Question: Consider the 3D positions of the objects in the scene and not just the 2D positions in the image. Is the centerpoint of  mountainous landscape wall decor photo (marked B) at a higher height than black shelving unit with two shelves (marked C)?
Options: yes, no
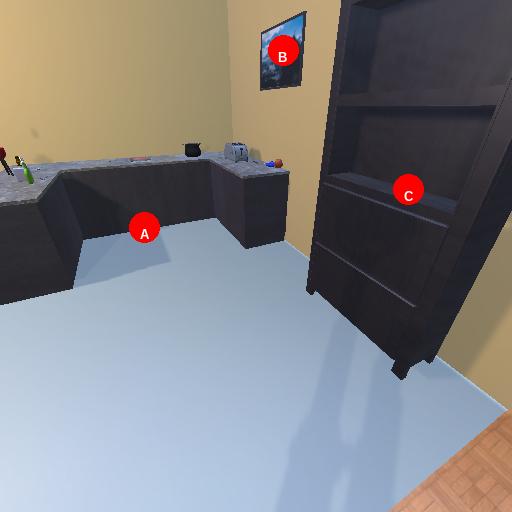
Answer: yes